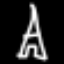
Label: The Eiffel Tower